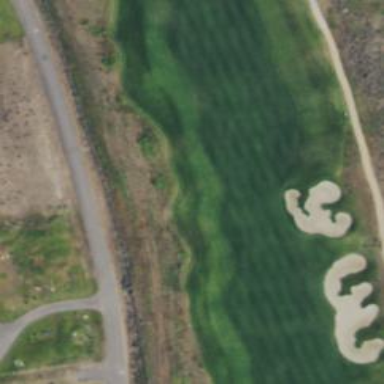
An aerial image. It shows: Golf hole.